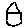
Label: house